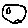
Label: moon